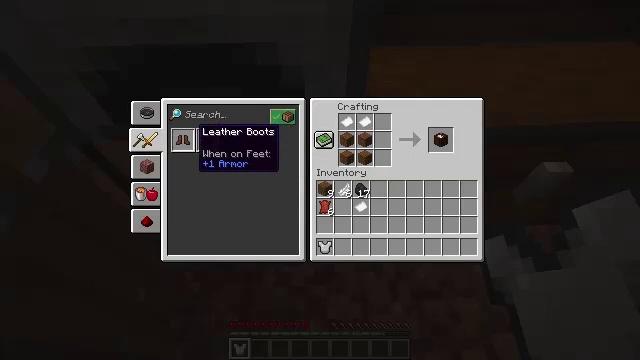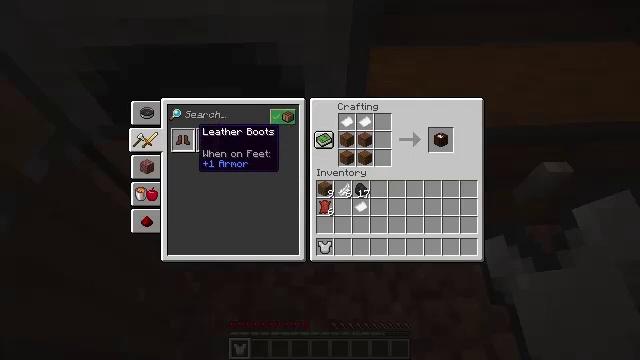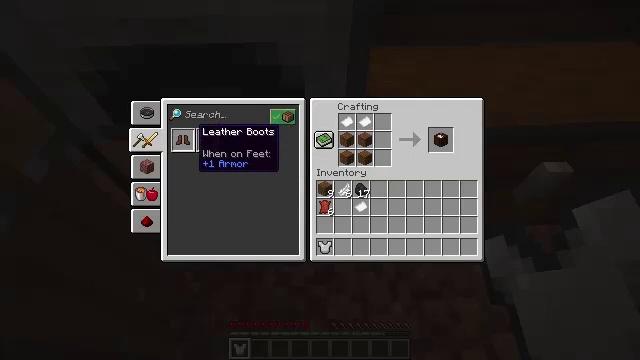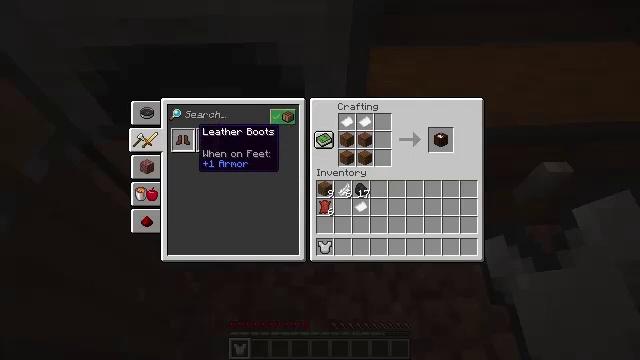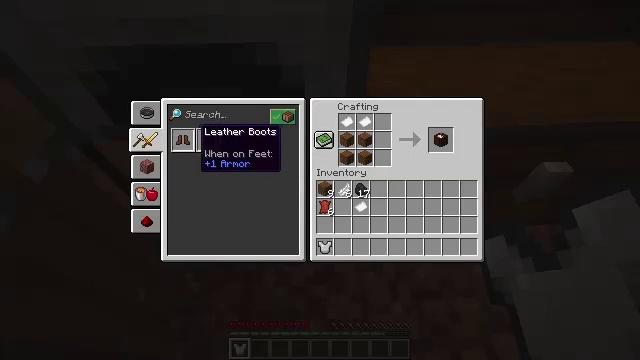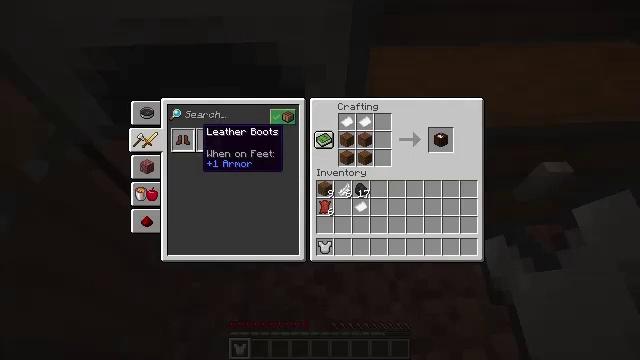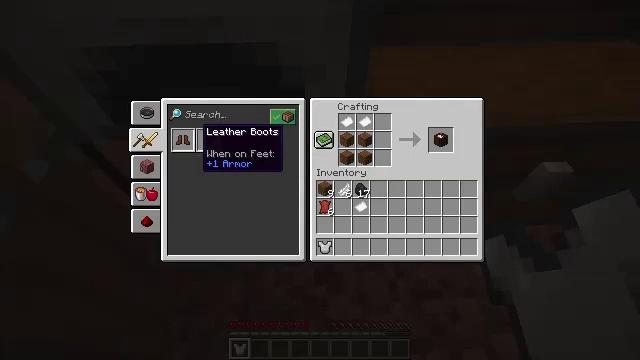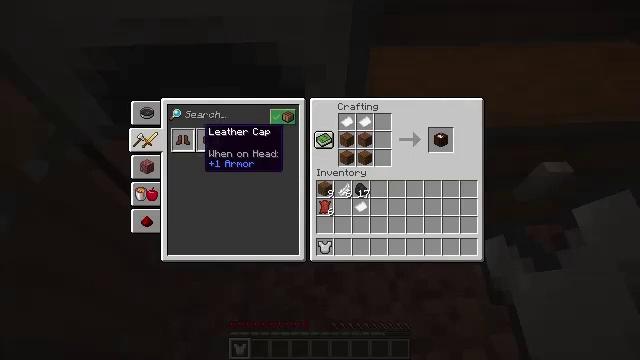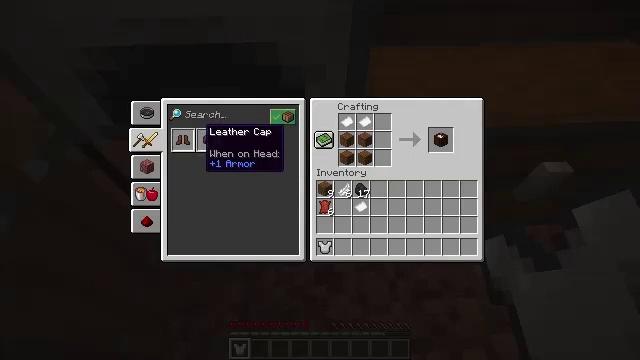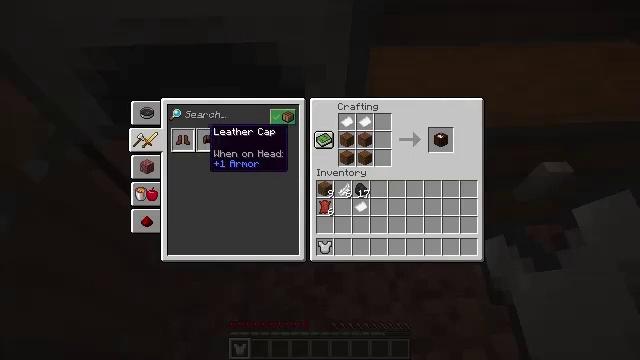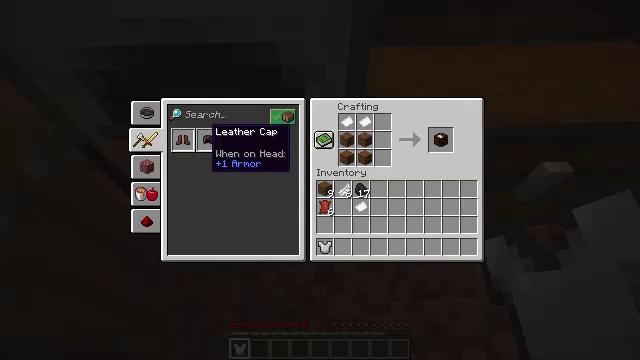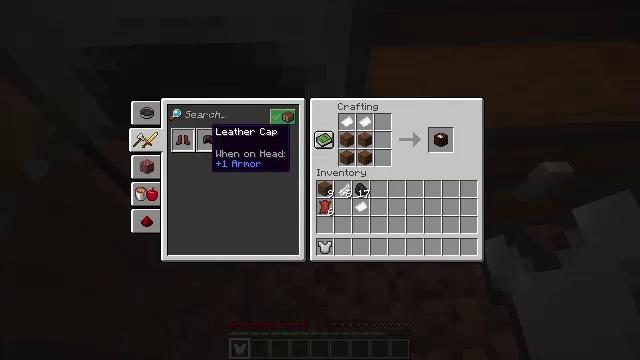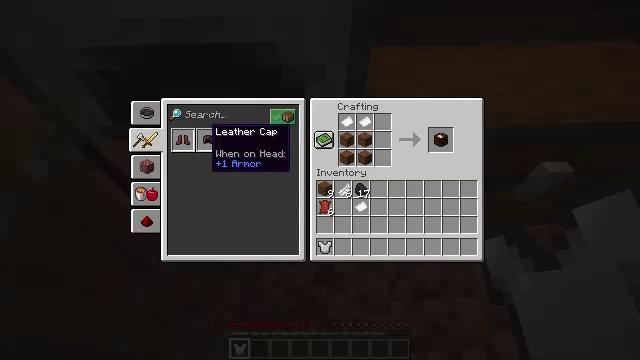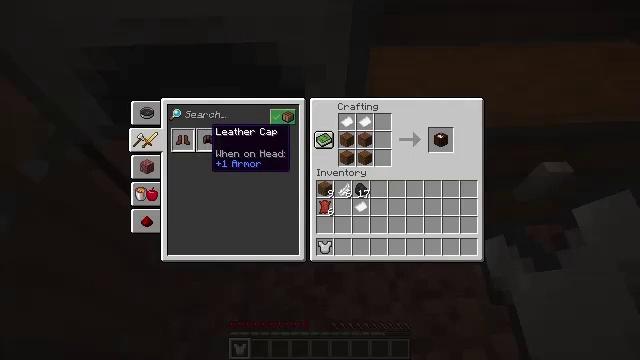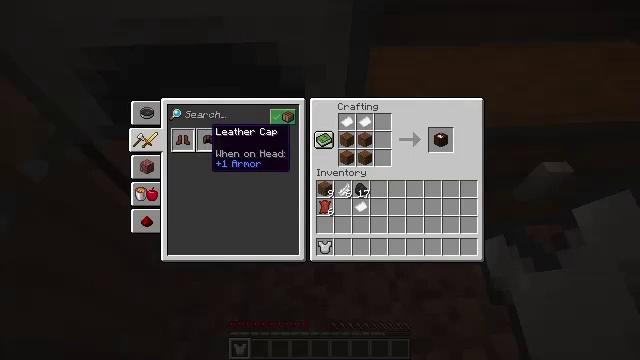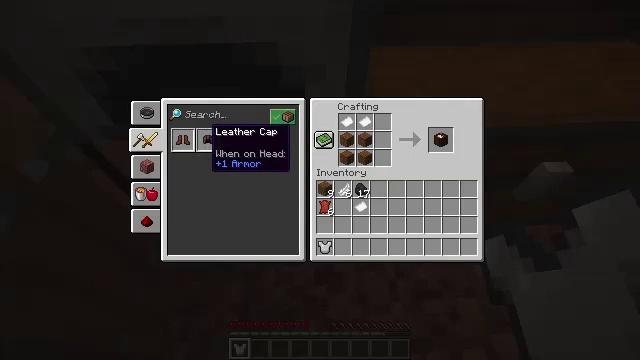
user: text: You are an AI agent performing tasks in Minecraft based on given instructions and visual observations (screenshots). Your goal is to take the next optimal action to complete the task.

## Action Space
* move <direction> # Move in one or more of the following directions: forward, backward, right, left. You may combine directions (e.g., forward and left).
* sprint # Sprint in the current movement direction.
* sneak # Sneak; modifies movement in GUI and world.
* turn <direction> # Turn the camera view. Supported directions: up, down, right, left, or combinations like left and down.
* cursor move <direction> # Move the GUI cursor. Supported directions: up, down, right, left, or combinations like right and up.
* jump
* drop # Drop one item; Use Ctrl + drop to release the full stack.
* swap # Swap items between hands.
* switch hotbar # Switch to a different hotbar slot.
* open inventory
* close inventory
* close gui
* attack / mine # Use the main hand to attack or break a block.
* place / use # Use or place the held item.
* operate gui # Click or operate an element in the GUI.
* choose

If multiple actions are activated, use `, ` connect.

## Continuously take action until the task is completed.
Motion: motion action
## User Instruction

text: Use leather to craft a leather helmet in the crafting table.
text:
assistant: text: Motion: no_op
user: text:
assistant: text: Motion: no_op
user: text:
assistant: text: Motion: no_op
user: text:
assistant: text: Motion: no_op
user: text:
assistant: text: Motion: no_op
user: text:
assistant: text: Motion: no_op
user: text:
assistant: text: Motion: no_op
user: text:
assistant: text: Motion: no_op
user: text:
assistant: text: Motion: no_op
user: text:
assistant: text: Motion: no_op
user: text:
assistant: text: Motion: no_op
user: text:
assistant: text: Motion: operate gui
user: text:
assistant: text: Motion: operate gui
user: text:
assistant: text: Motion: operate gui
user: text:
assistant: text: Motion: no_op
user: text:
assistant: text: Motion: no_op
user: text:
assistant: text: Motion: no_op
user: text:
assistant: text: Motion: no_op
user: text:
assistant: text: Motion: cursor move right
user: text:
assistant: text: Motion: cursor move right
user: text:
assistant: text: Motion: cursor move right and up
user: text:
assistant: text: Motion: cursor move right
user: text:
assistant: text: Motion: cursor move right
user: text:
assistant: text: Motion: no_op
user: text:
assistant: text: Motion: no_op
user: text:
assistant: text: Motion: no_op
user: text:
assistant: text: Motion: no_op
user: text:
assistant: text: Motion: no_op
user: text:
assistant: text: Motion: no_op
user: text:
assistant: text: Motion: no_op